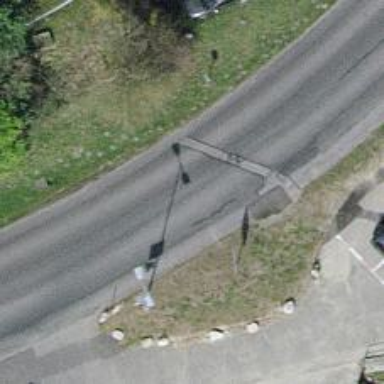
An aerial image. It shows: Tertiary road.